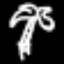
Label: palm tree